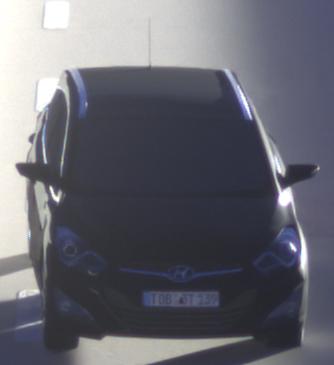
Make: Hyundai
Model: i40 Kombi 1.6 GDI
Detailed model: i40 (VF) Kombi
Model produced from: 2012/08
Model produced until: 2013/09
Doors: 5
Color: black
Road condition: dry road
Daytime: sunrise or sunset
Contrast: high contrast